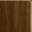
Piece: xx